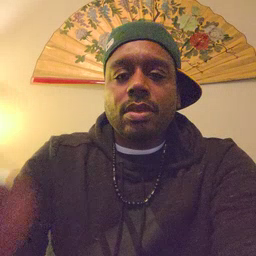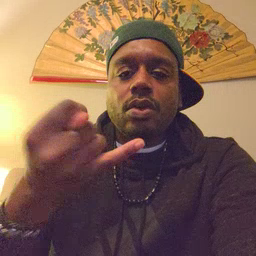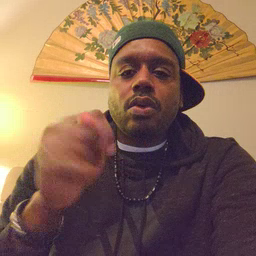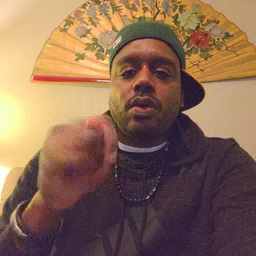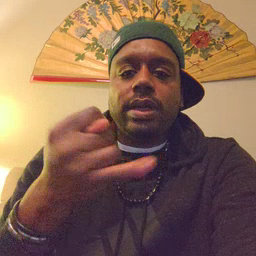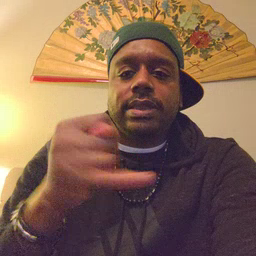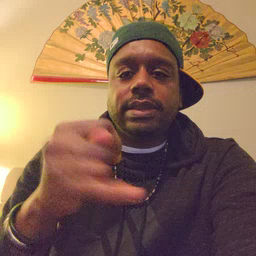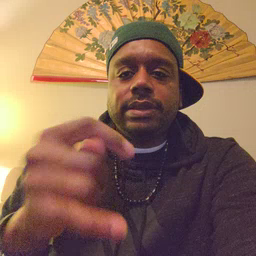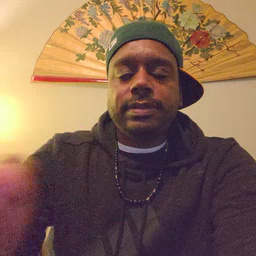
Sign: toy